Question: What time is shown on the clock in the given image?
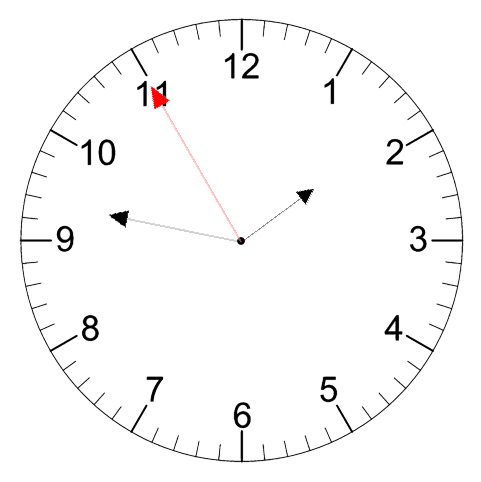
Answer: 01:46:55